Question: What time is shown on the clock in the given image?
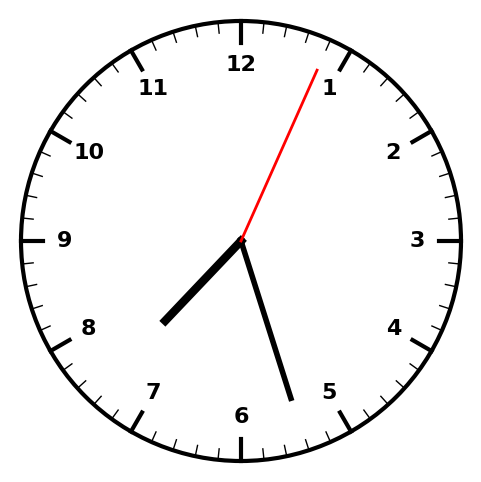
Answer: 07:27:04